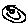
Label: smiley face